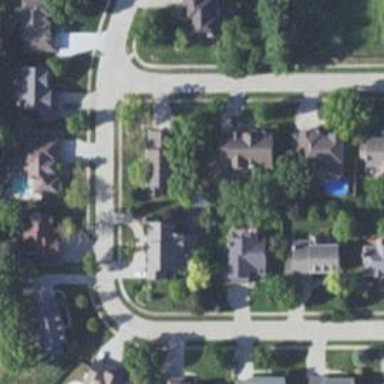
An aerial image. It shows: Sidewalk along the footway.